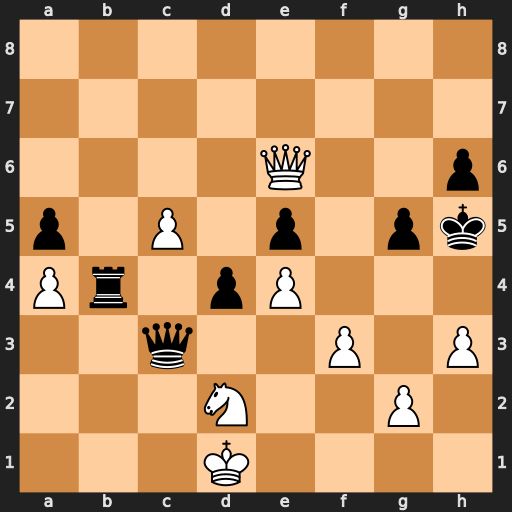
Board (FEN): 8/8/4Q2p/p1P1p1pk/Pr1pP3/2q2P1P/3N2P1/3K4
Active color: w
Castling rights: -
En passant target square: -
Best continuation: g3 Rb1+ Nxb1